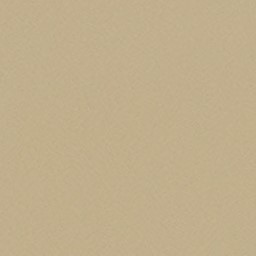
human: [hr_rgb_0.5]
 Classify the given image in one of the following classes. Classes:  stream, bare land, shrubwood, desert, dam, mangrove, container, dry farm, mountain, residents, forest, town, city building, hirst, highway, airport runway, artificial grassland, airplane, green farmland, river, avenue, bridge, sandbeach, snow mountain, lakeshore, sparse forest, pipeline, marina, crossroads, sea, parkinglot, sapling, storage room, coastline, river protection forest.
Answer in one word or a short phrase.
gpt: desert